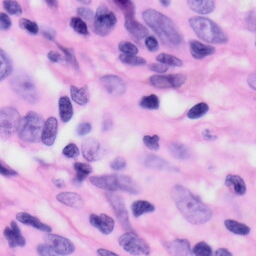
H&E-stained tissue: Skin